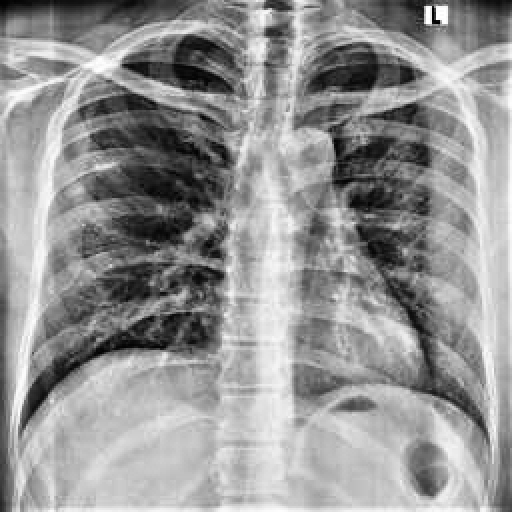
Finding: NORMAL